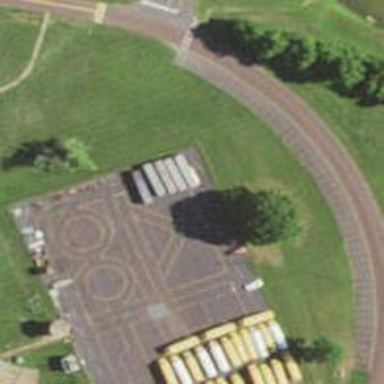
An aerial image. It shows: Driving school.